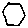
Label: hexagon